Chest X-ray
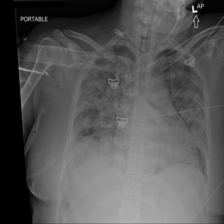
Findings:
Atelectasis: negative
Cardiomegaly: negative
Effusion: negative
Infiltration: positive
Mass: negative
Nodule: negative
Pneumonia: negative
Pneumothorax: negative
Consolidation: negative
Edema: negative
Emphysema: negative
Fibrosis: negative
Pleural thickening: negative
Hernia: negative